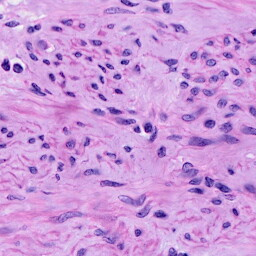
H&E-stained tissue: Cervix